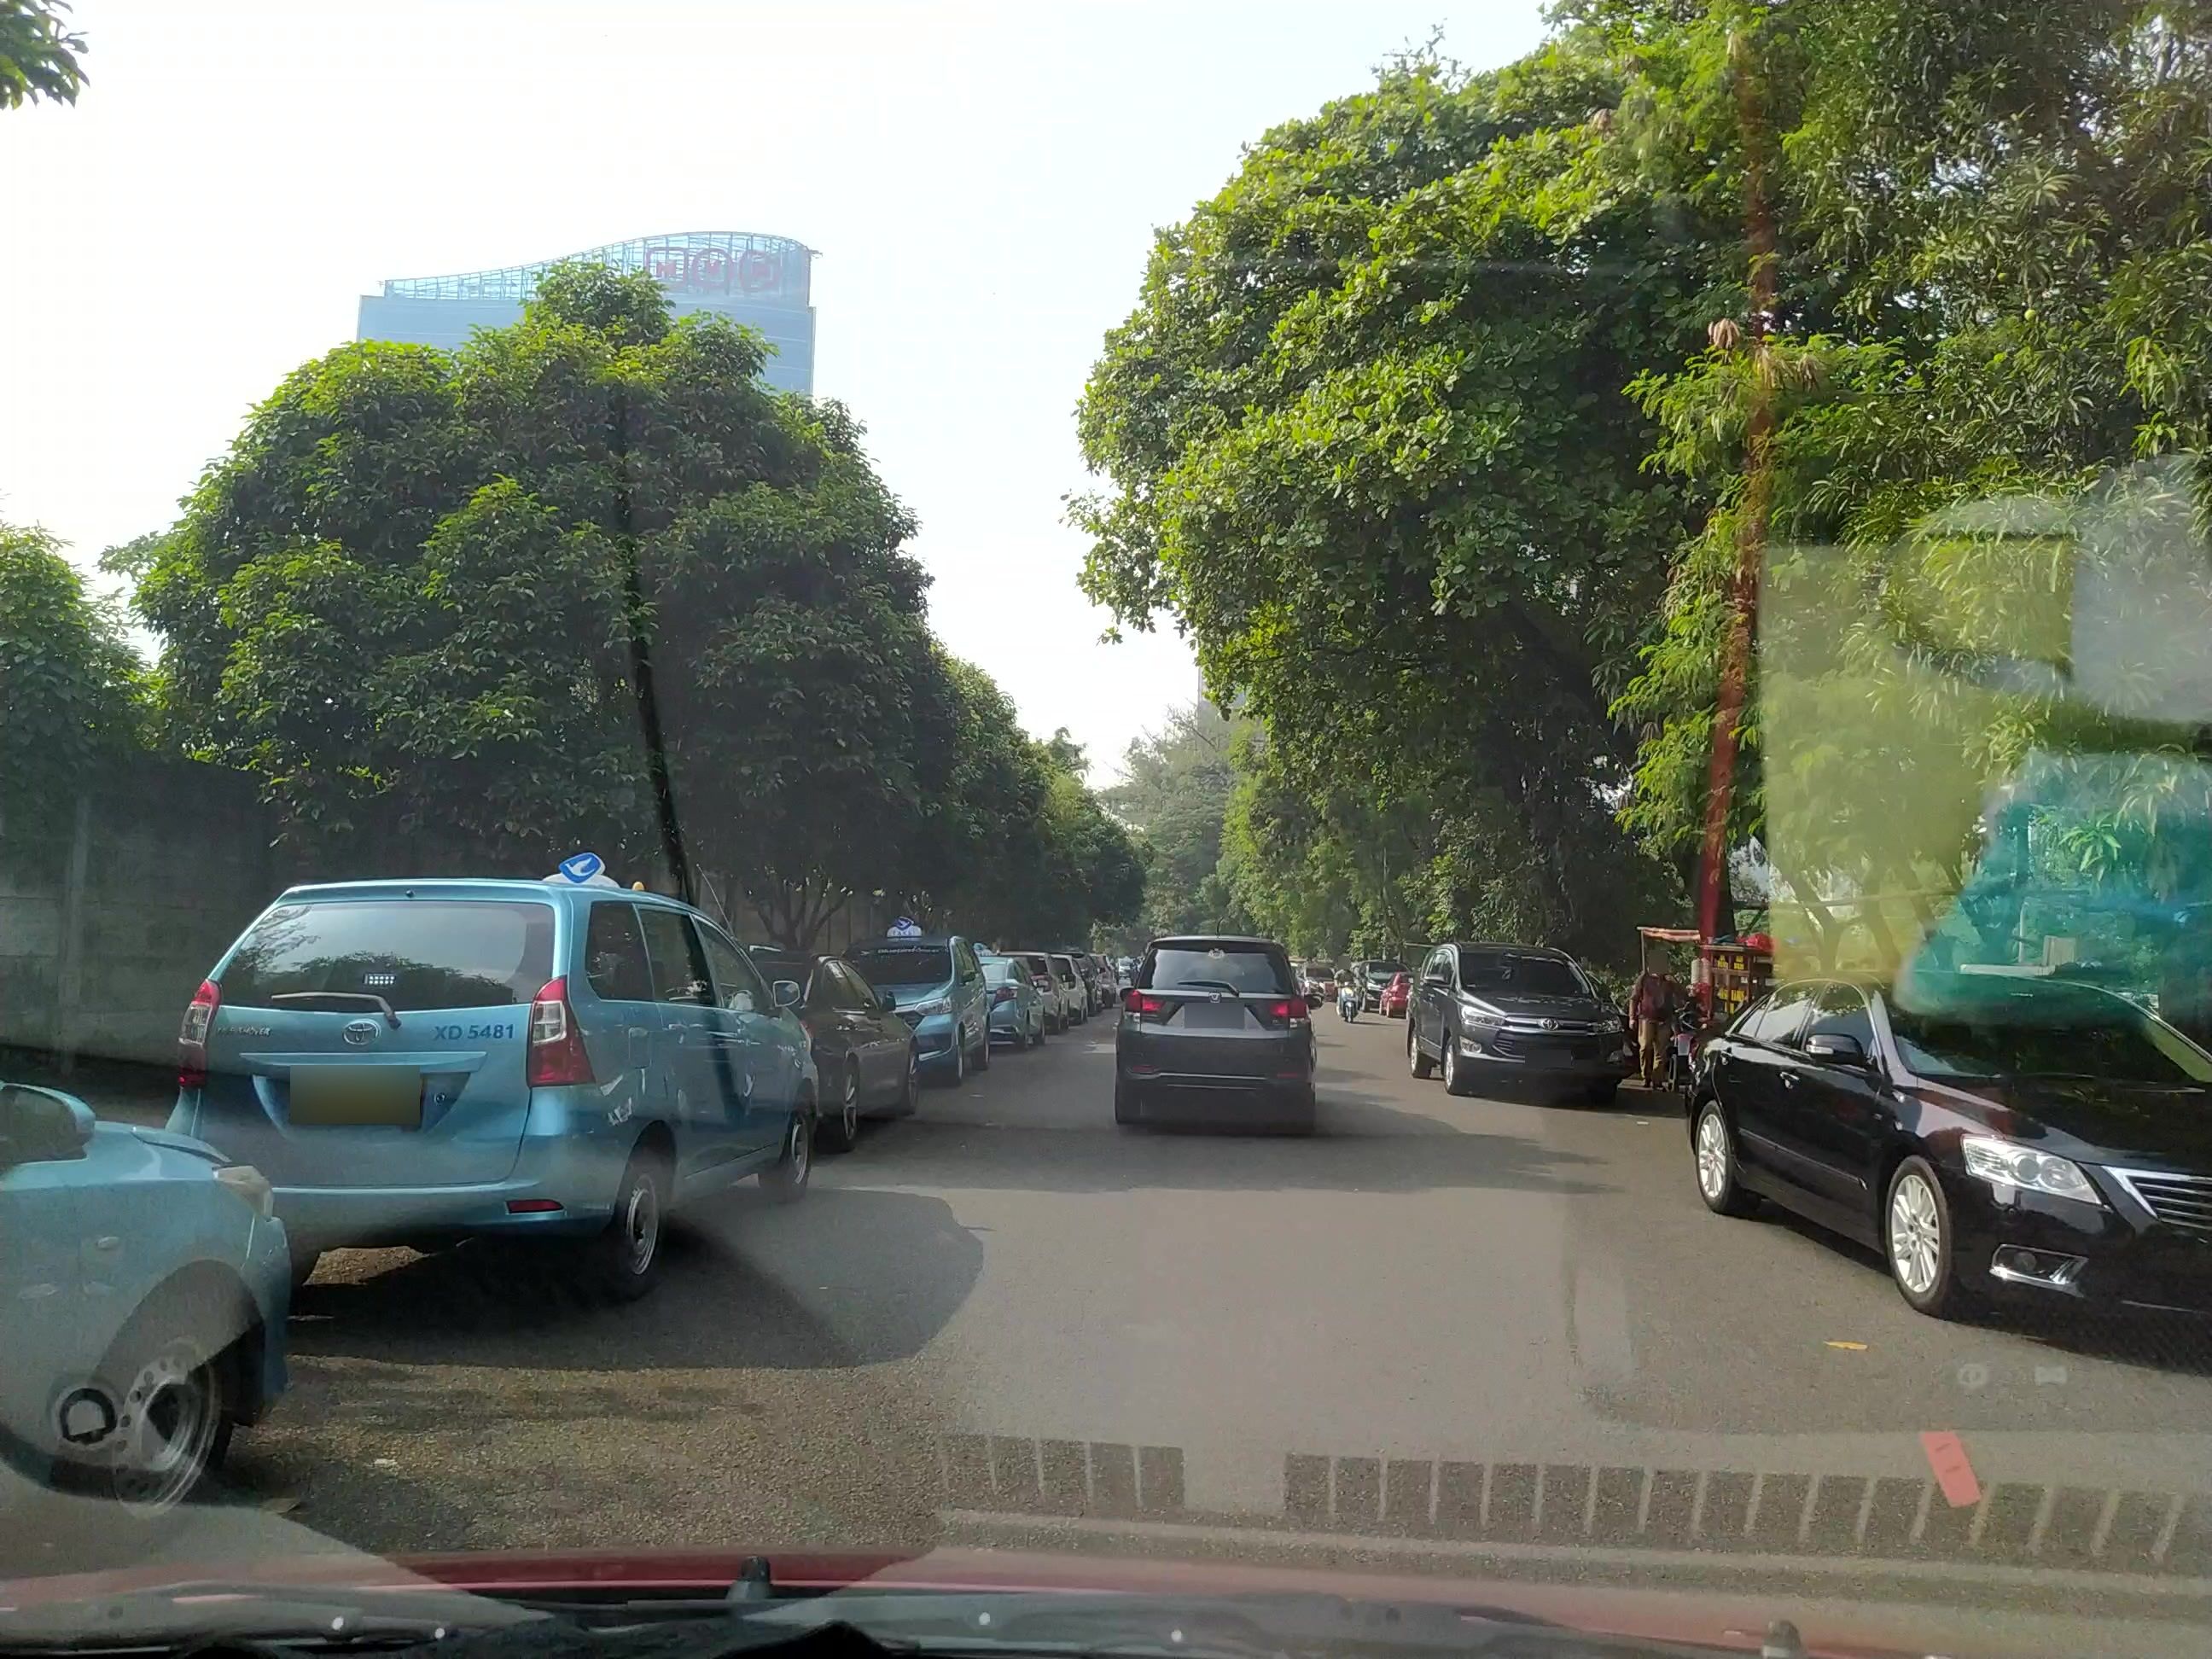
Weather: cloudy
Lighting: day
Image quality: good
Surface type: driving surface
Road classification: secondary
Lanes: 2
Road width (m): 10
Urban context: urban centre
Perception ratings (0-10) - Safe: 3.32, Lively: 7.66, Beautiful: 3.46, Boring: 2.46, Depressing: 5.86, Wealthy: 3.99